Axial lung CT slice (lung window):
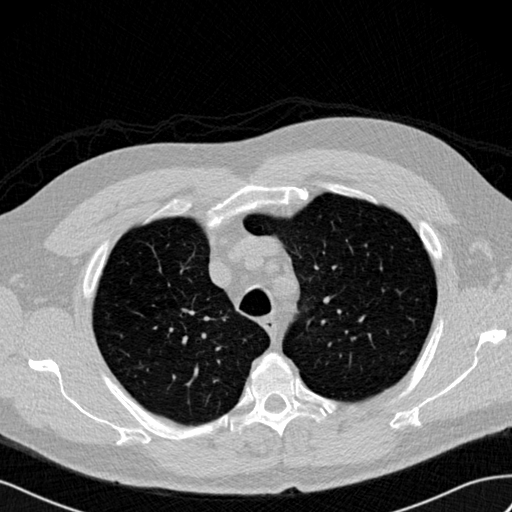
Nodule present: no